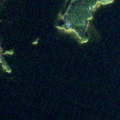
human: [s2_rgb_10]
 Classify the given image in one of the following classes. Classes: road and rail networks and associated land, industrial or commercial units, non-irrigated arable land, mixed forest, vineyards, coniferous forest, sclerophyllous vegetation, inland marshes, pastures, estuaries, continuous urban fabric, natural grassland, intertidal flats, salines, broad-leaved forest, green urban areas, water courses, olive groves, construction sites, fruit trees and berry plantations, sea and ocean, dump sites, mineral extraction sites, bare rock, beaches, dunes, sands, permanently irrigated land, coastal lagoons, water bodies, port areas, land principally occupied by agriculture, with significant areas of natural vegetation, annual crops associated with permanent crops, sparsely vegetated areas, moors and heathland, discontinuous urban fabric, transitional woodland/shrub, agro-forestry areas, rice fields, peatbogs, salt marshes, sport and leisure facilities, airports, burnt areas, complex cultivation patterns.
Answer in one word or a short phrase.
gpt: coniferous forest, water bodies